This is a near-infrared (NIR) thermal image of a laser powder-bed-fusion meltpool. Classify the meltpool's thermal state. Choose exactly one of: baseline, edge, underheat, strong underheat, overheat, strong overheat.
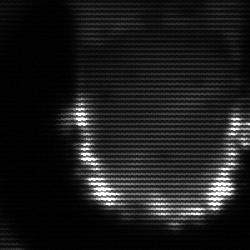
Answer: baseline